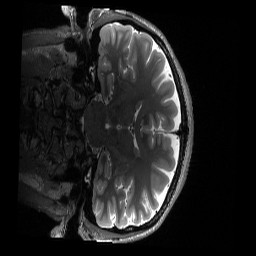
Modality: T2w
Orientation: coronal
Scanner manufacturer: siemens
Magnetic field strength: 3 T
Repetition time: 3.2 s
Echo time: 0.563 s